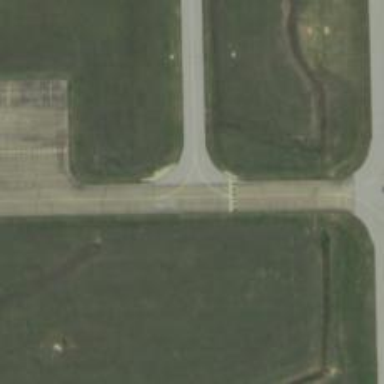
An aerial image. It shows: Image of taxiway at airport.